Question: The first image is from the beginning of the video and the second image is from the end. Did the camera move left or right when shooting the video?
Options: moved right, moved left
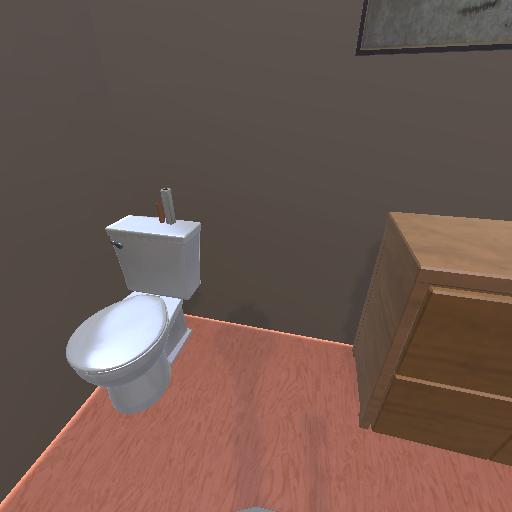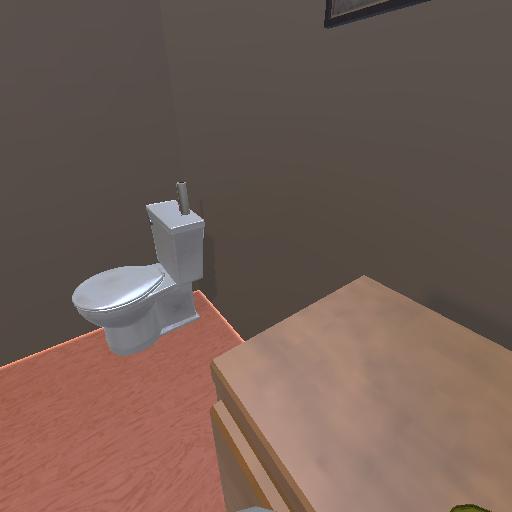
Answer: moved right